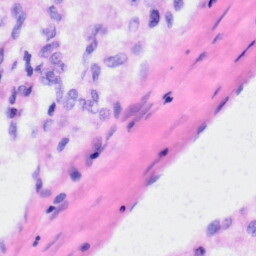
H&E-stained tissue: Liver